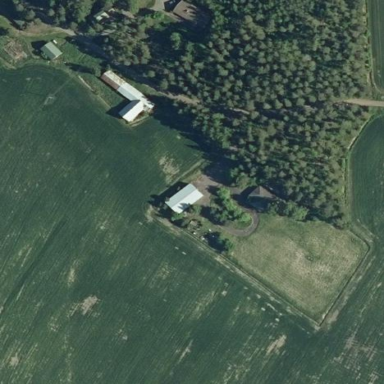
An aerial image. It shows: Farmyard area.